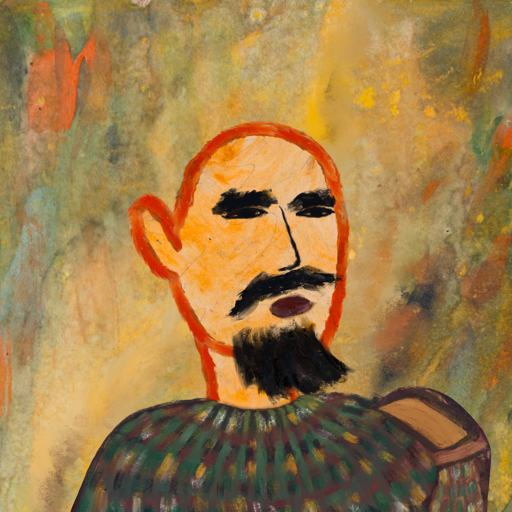
Background: Comrade, Head And Neck Side: Experience, Face Side: Mosgoul, Bust: After_Raid, Hair Side: Blank, Head Accessory: Blank, Second Necklace: Blank, Necklace: Blank, Baby: Blank